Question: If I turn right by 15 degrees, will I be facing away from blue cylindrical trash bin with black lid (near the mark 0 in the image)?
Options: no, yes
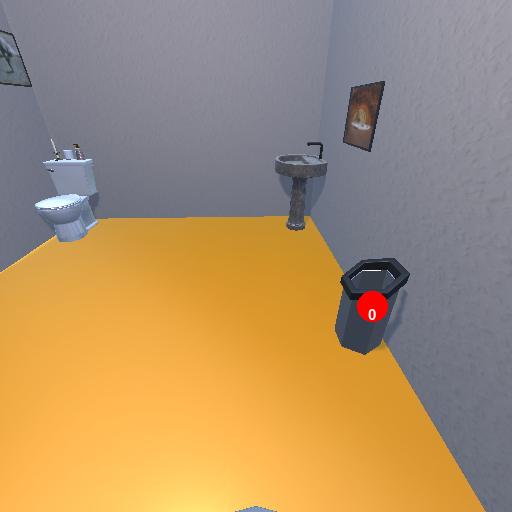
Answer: no